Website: home-depot
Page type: payment
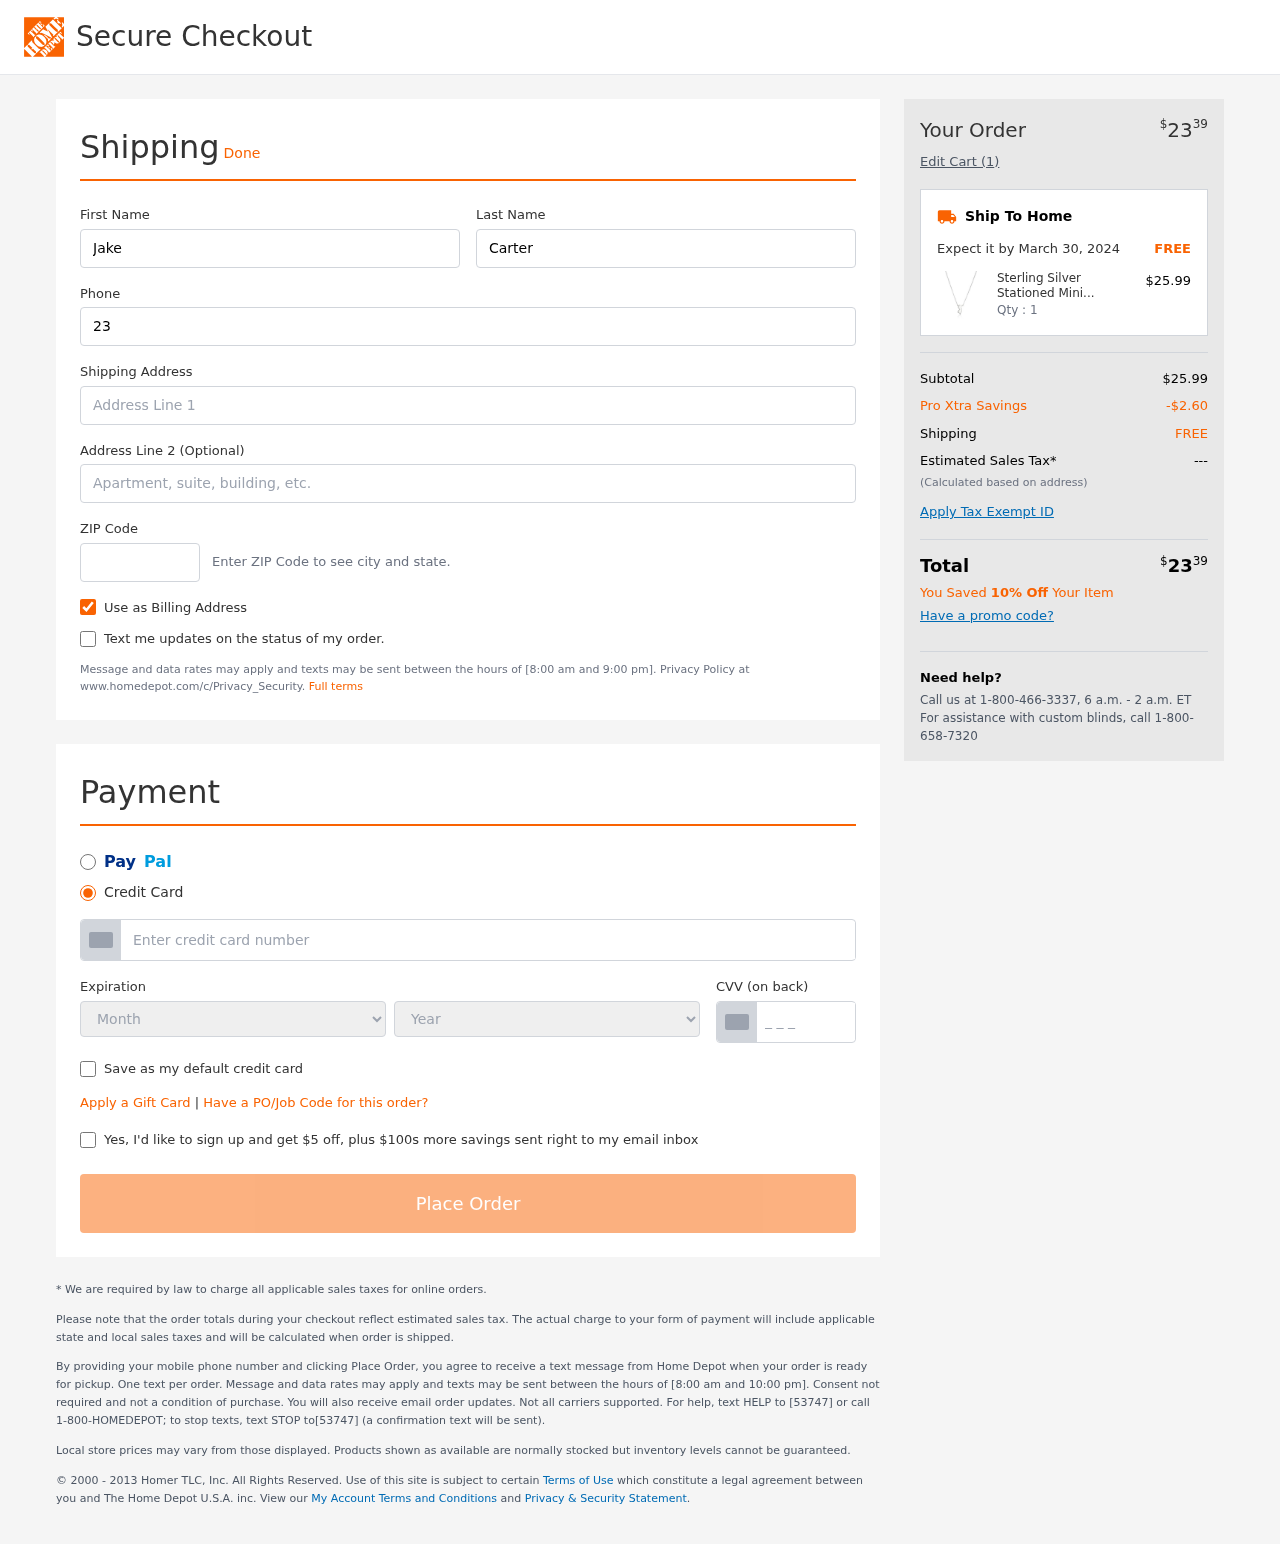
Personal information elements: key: PII_CARD_CVV
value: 250
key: PII_CARD_EXPIRY_MONTH
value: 01
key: PII_CARD_EXPIRY_YEAR
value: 30
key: PII_CARD_NUMBER
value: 6011 2186 2867 6423
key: PII_FIRSTNAME
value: Jake
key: PII_LASTNAME
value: Carter
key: PII_PHONE
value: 2305433307
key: PII_POSTCODE
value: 32491
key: PII_STREET
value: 4536 Kevin Parkway
Product elements: key: PRODUCT1_NAME
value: Sterling Silver Stationed Mini State New Jersey Pendant Necklace, 17"+2.5" Extender
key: PRODUCT1_PRICE
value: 25.99
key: PRODUCT1_QUANTITY
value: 1
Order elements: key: ORDER_TOTAL
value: $2339
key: ORDER_NUM_ITEMS
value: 1
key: ORDER_DELIVERY_DATE
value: March 30, 2024
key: ORDER_SUBTOTAL
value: $25.99
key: ORDER_DISCOUNT
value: -$2.60
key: ORDER_SHIPPING_COST
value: FREE